【题型】解答题　【知识点】平面几何　【难度】easy
变式 3-3. 已知：如图，$AB$ 是 $\odot O$ 的直径，$AB \perp AC$，$BC$ 交 $\odot O$ 于点 $D$，点 $E$ 是 $AC$ 的中点，$ED$ 与 $AB$ 的延长线交于点 $F$。

\noindent
(1) 求证：$DE$ 是 $\odot O$ 的切线；\\
(2) 若 $\angle F = 30^\circ$，$BF = 2$，求 $\triangle ABC$ 外接圆的半径。
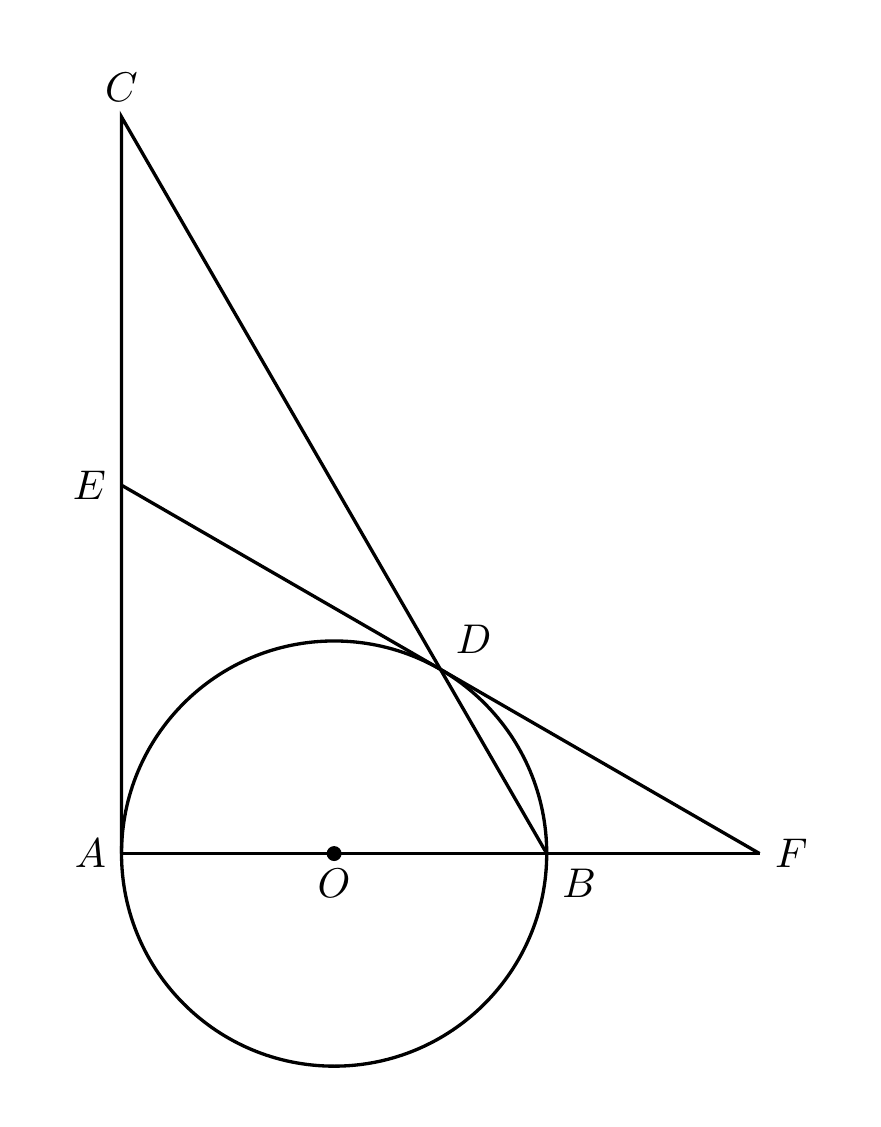
【解答】
\noindent
【答案】(1) 见解析\\
(2) $\boldsymbol{4}$

【分析】

【详解】(1) 证明：连接$OD$，

$\because AB \perp AC$,\\
$\therefore \angle CAB = 90^\circ$,\\
$\therefore \angle ACD + \angle ABD = 90^\circ$,\\
$\because AB$ 是 $\odot O$ 的直径,\\
$\therefore \angle ADB = 90^\circ$,\\
$\therefore \angle ADC = 180^\circ - \angle ADB = 90^\circ$,\\
$\because$ 点 $E$ 是 $AC$ 的中点,\\
$\therefore EA = ED = \dfrac{1}{2}AC$,\\
$\therefore \angle EAD = \angle EDA$,\\
$\because OA = OD$,\\
$\therefore \angle OAD = \angle ODA$,\\
$\therefore \angle EDA +  \angle ODA = 90^\circ$,\\
$\therefore \angle ODE = 90^\circ$,\\
$\because OD$ 是 $\odot O$ 的半径,\\
$\therefore DE$ 是 $\odot O$ 的切线;

\vspace{0.5cm}
\noindent
(2) 解：$\because \angle F = 30^\circ$，$BF = 2$，$\angle ODF = 90^\circ$,\\
$\therefore OF = 2OD$,\\
$\because OD = OB$,\\
$\therefore OF = 2OD = 2OB$,\\
$\therefore OB = BF = OD = 2$,\\
$\therefore AB = 2OB = 4$.

\noindent
$\because \angle DOF = 90^\circ - \angle F = 60^\circ$,\\
$\therefore \triangle DOB$ 为等边三角形,\\
$\therefore \angle ABD = 60^\circ$,\\
$\because AB \perp AC$,\\
$\therefore BC = \dfrac{AB}{\cos 60^\circ} = 8$, $BC$ 为 $\triangle ABC$ 外接圆直径,\\
$\therefore \triangle ABC$ 外接圆半径 $= \dfrac{1}{2}BC = 4$.

\vspace{0.5cm}
\noindent
【点睛】本题主要考查了切线的判定，圆周角定理，三角形的外接圆，解题的关键是掌握经过半径外端且垂直于半径的直线与圆相切；直径所对的圆周角为直角；直角三角形外接圆圆心为斜边中点.
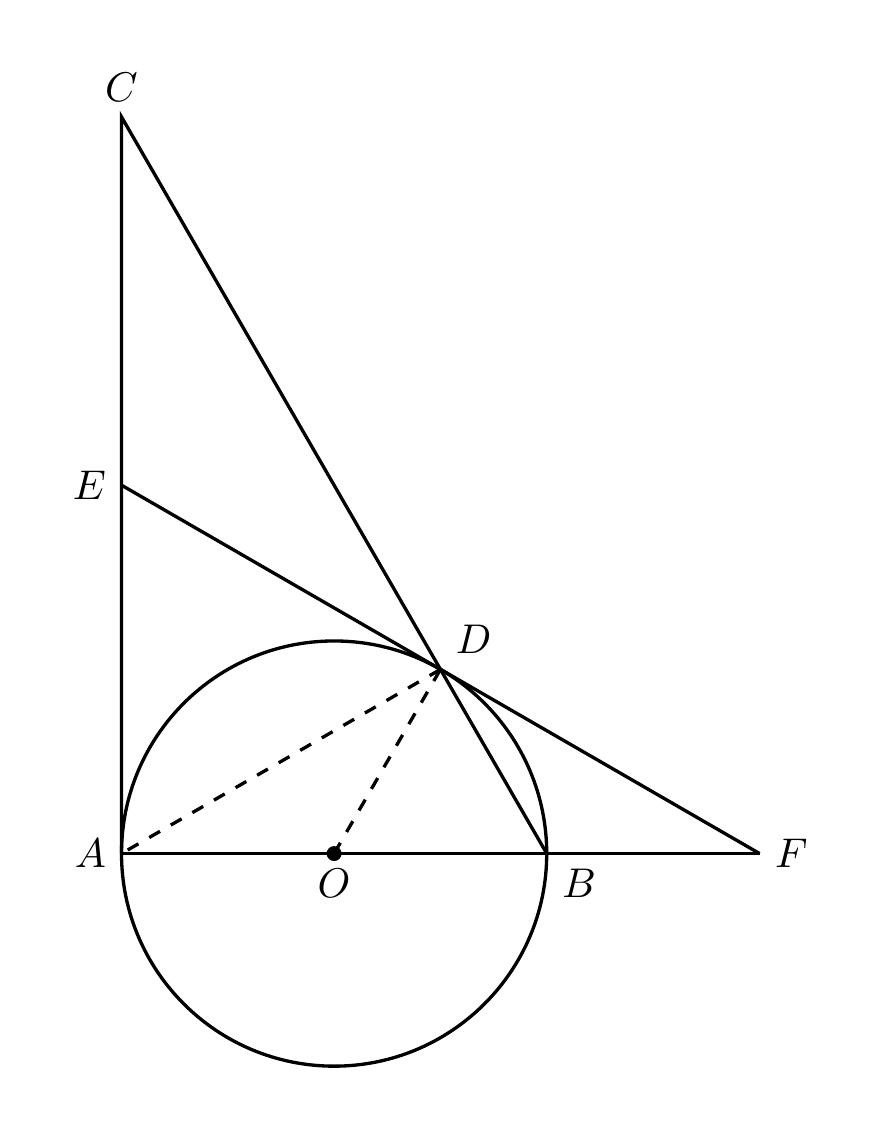